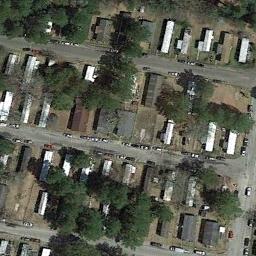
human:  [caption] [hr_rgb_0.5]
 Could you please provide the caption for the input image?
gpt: The mobile home park is on the grass next to some trees and road .

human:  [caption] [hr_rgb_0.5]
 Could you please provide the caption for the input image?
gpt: Here are four rows of white mobile homes .

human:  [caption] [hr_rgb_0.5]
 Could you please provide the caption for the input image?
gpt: The mobile home park has some skillfully arranged mobile homes and some trees are among these mobile homes .

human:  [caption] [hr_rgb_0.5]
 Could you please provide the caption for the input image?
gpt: There are some buildings and green trees in the mobile home park .

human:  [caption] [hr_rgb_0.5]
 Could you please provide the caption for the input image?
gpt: Many trees are in the mobile home park .